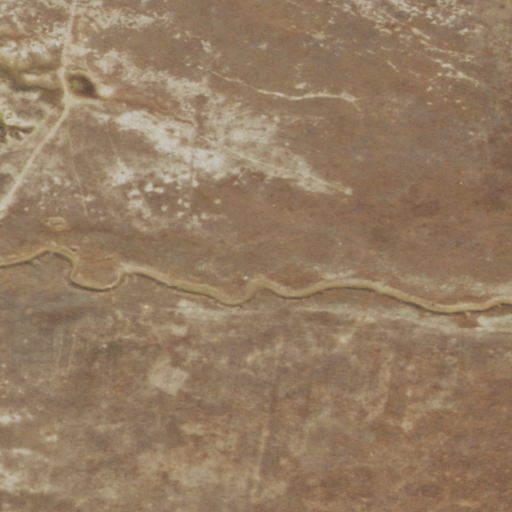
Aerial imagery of valley in Wyoming named Draw Number 2 containing shrub and grassland